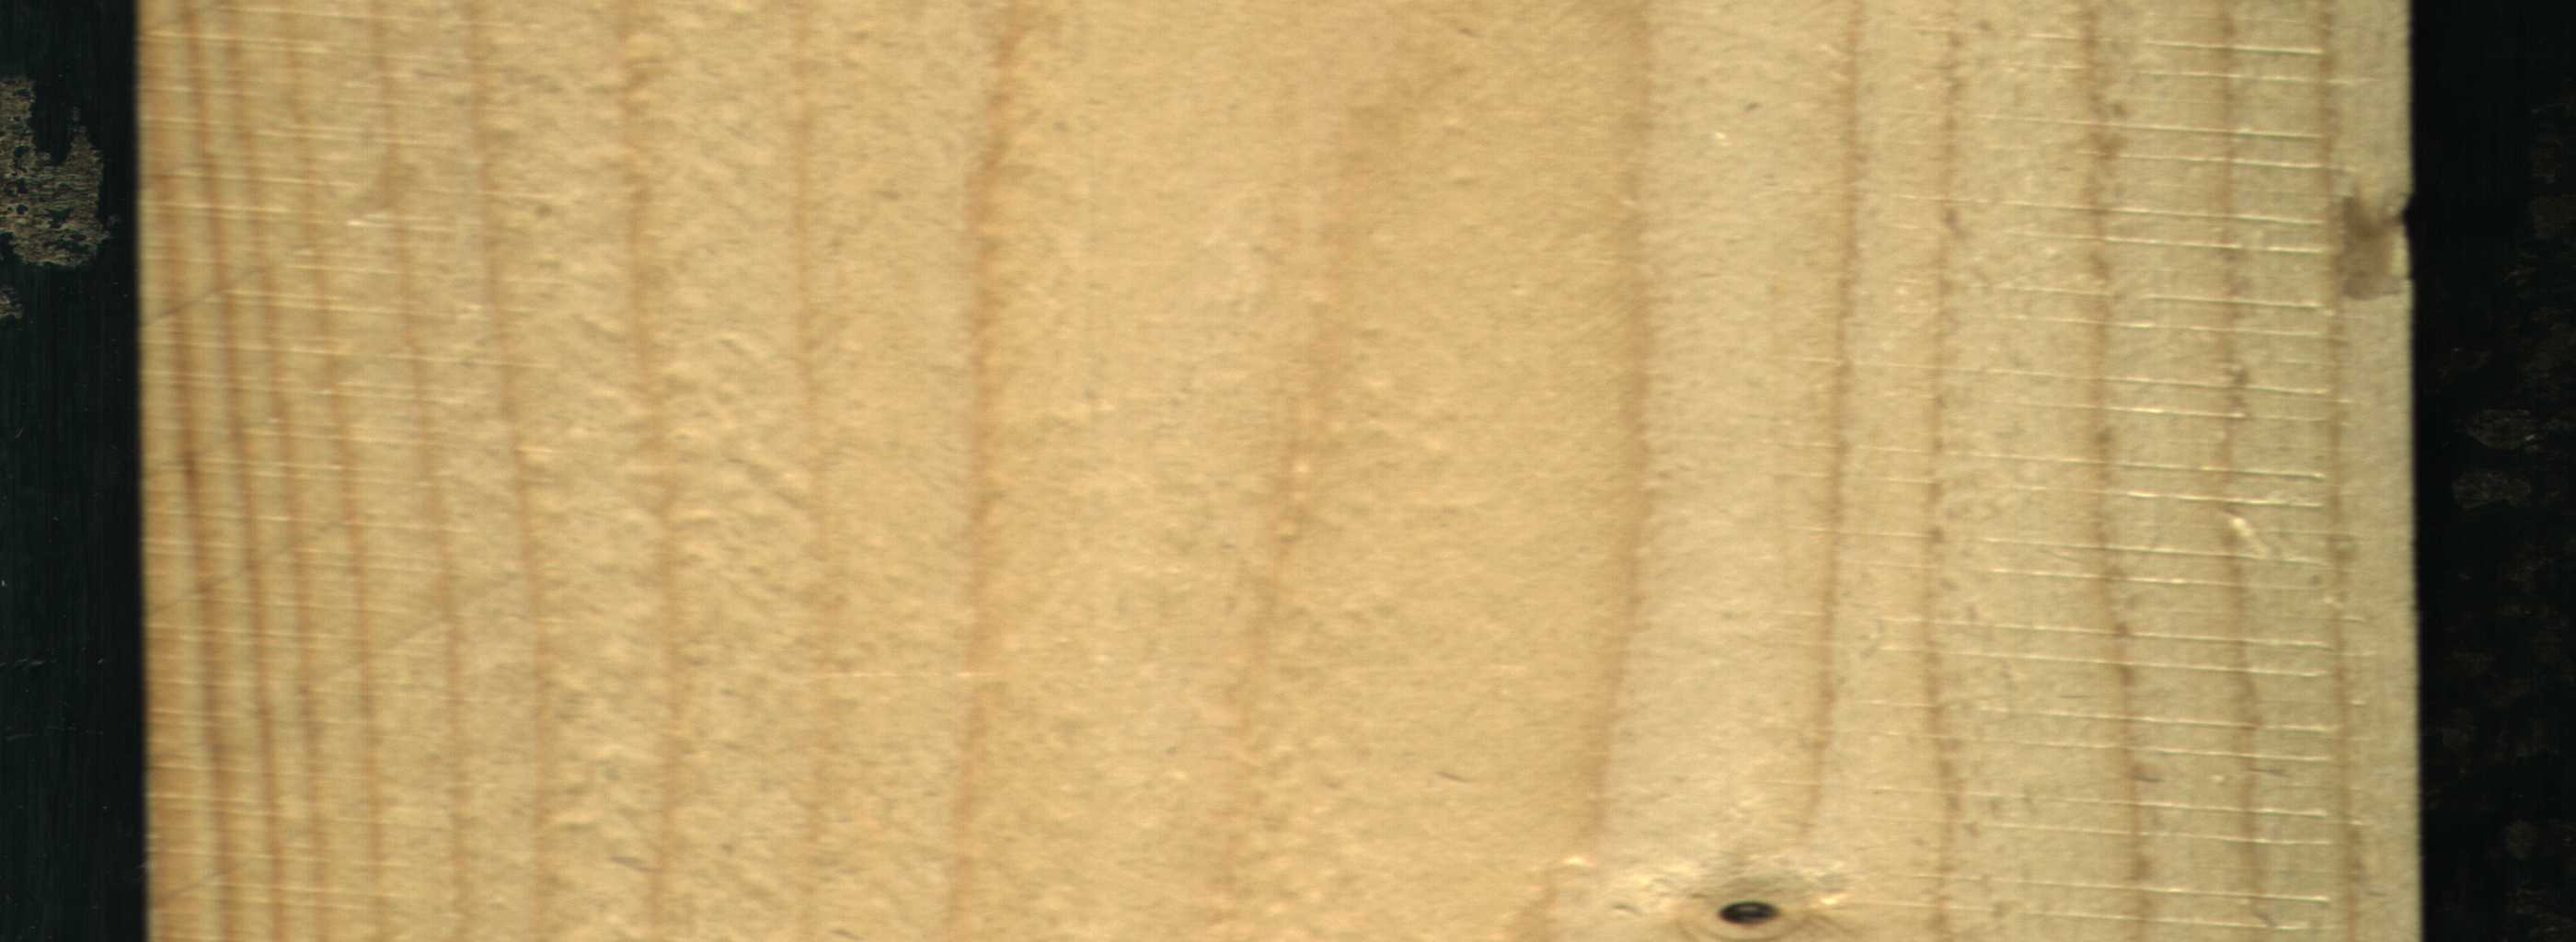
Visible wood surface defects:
Dead_Knot